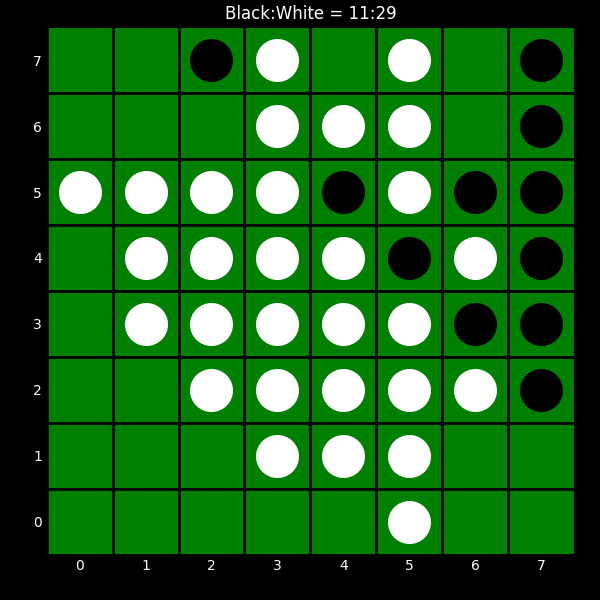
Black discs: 11
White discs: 29